Question: to download a console returns the following error:
> Frame load interrupted by policy change
'''
<a href="app.exe">Start Download</a>
'''

Should I configure something in the or ?
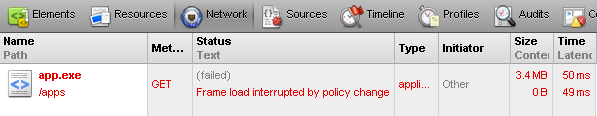
Answer: I discovered.
In conventional Webkit browsers, the place to download the console shows how the request canceled, so before turning to "download manager" of the browser the request should be canceled.
'''
//replace [QWebView] by your WebView
connect([QWebView]->page(), SIGNAL(unsupportedContent(QNetworkReply*)),
this, SLOT(downloadContent(QNetworkReply*)));
...
void [main class]::downloadContent(QNetworkReply *reply){
//Replace "[main class]" by "Class" having the signs used in WebView.
[QWebView]->stop();
//solution: stop loading --replace [QWebView] by your WebView
/*function to donwload*/
}
'''